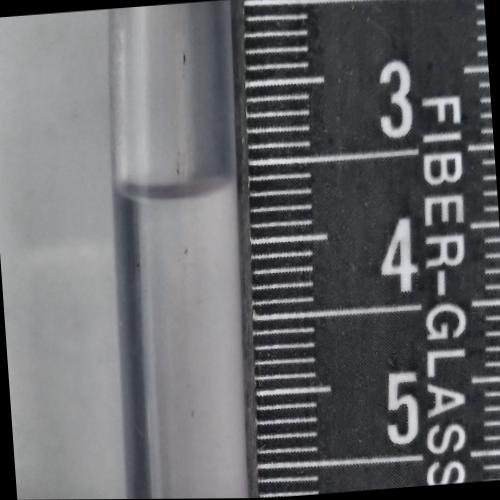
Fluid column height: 3.7 cm